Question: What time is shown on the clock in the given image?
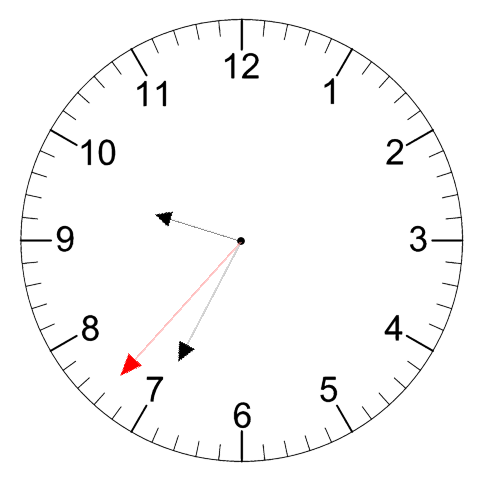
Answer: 09:34:37